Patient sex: M
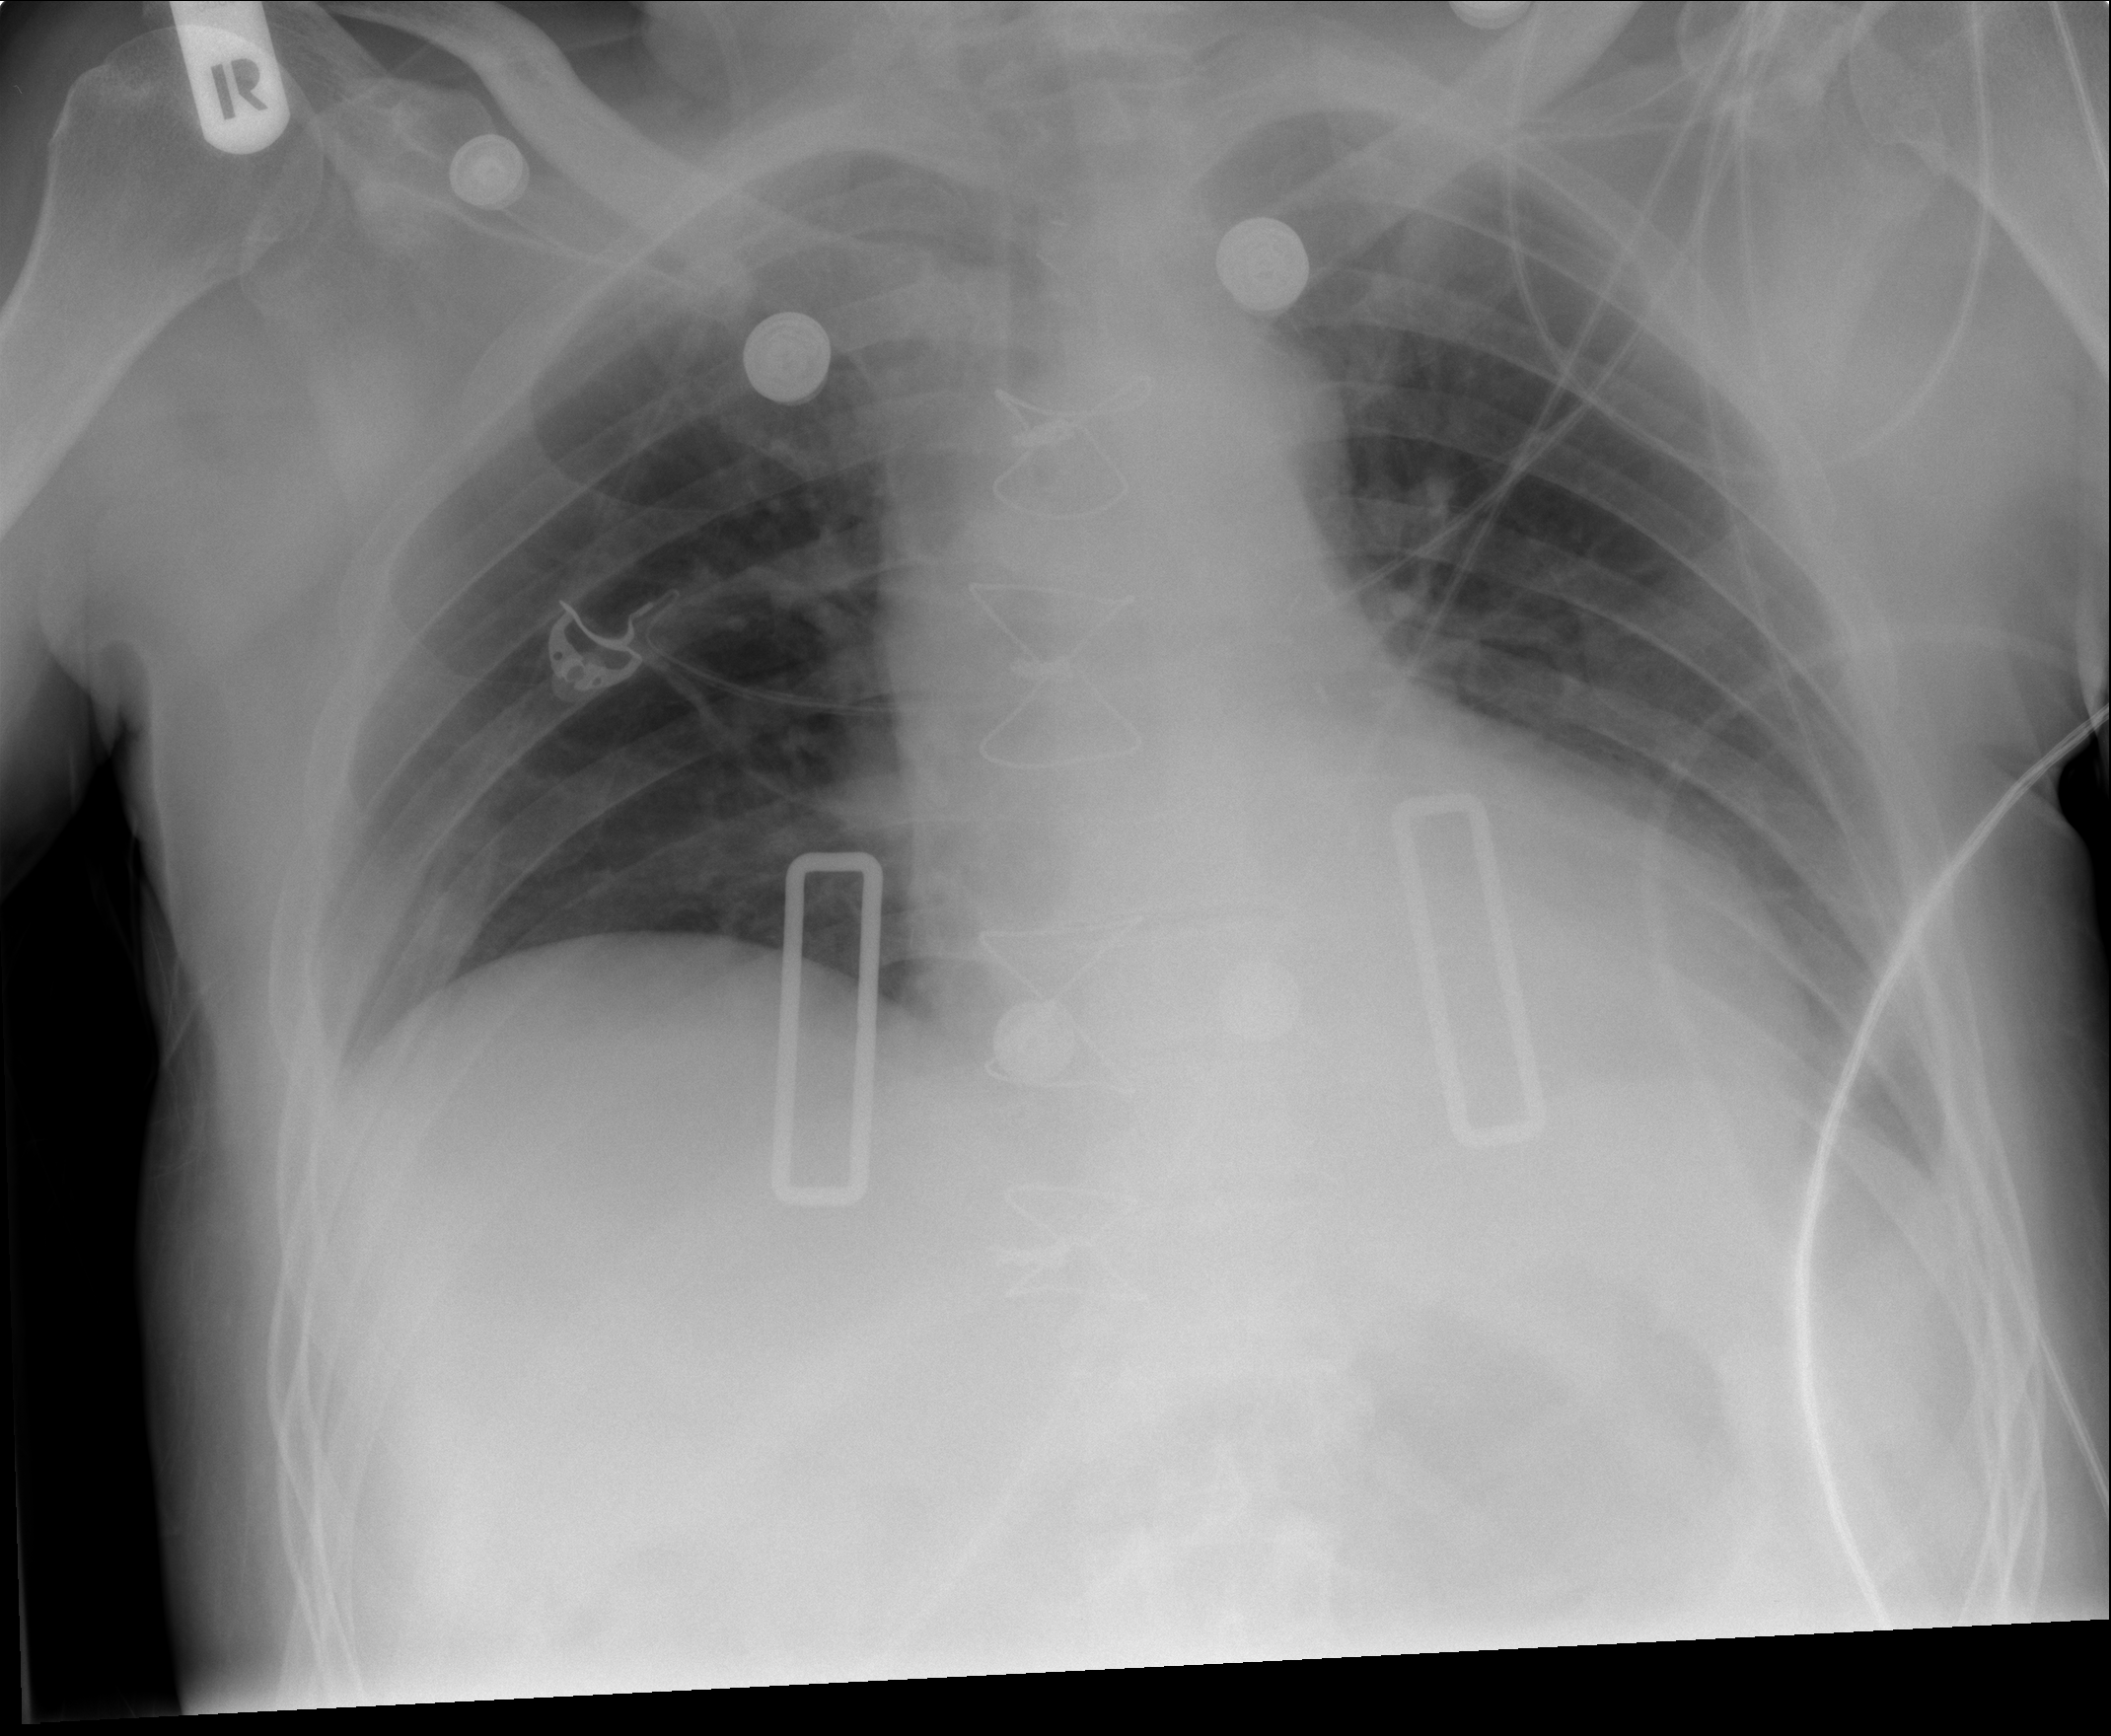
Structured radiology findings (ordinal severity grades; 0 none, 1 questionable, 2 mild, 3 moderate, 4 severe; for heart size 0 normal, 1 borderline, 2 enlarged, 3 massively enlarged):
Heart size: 2
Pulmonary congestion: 0
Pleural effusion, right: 0
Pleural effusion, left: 2
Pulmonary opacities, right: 0
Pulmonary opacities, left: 0
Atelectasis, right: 0
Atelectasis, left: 2